Question: Good afternoon,
I'm new to Django and I'm trying to follow a tutorial. However, when running the server, the following error pops up:
'''
File "C:\Users\Jorge\PycharmProjects\web\mysite\mysite\urls.py", line 18, in <module>
from myapp.views import *
ModuleNotFoundError: No module named 'myapp'
'''
This is a screenshot about how my files are right now:

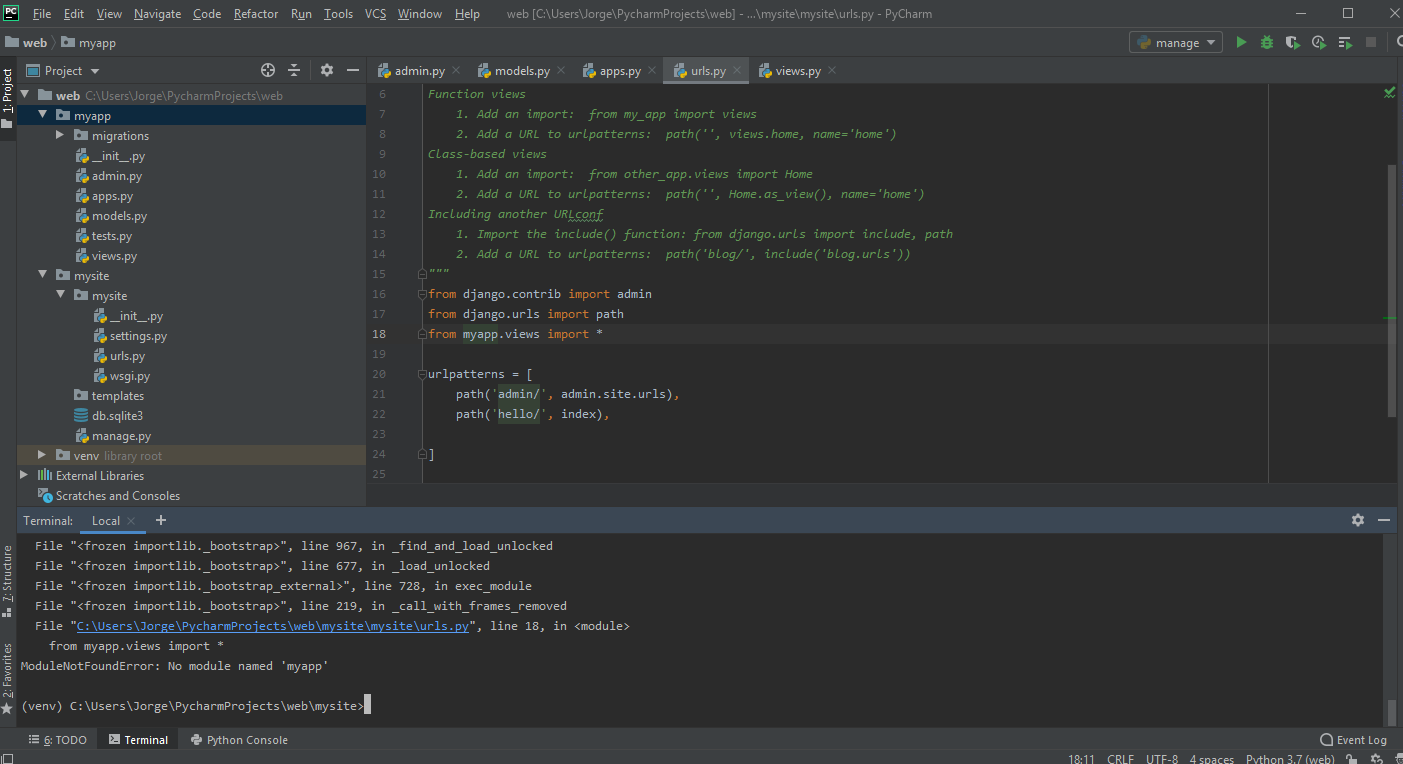
Answer: Your 'myapp' folder should be inside in your 'mysite' folder